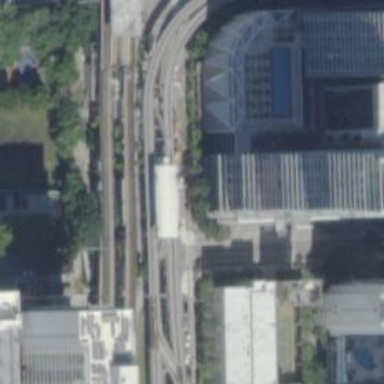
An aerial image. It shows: Building passage tunnel for monorail railway that is electrified.